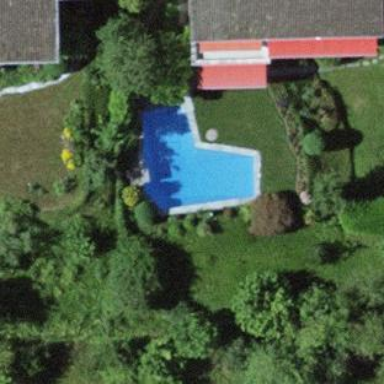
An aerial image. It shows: Swimming pool located in leisure land.